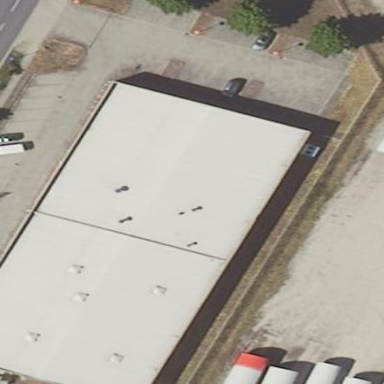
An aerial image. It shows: Commercial building.